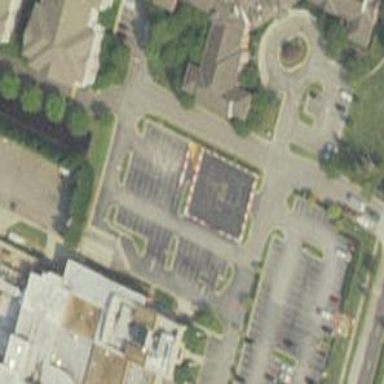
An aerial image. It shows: Parking area.